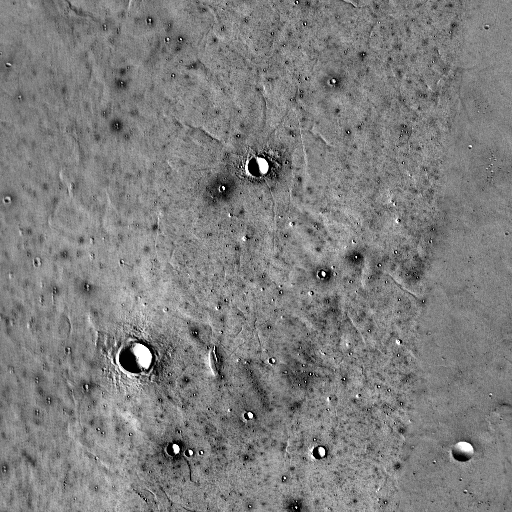
Crater classes present: Background, Other